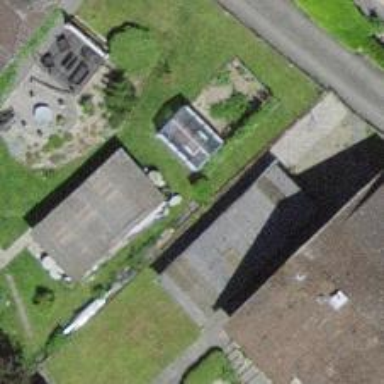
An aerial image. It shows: Barn.